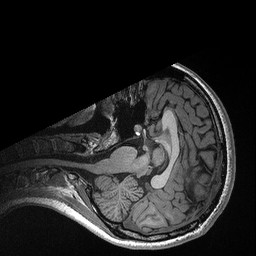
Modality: T1w
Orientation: axial
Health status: healthy
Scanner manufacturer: siemens
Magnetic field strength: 3 T
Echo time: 0.00298 s